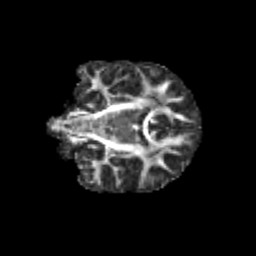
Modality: FA
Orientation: coronal
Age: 9
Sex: male
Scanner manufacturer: siemens
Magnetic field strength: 3 T
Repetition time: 3.8 s
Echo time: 0.07 s